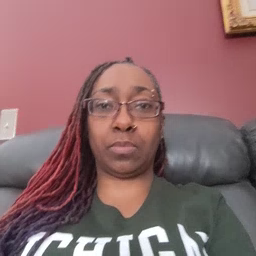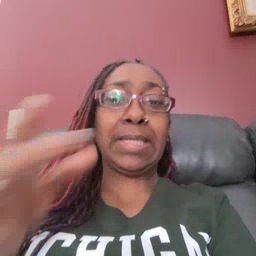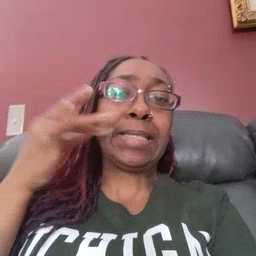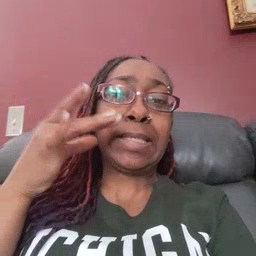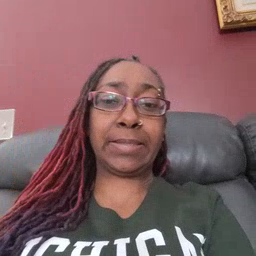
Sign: kitty